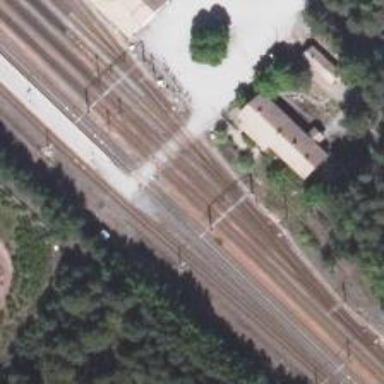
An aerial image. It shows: Railway crossing with lights.